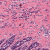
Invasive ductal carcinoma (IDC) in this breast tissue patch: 1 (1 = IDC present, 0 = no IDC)